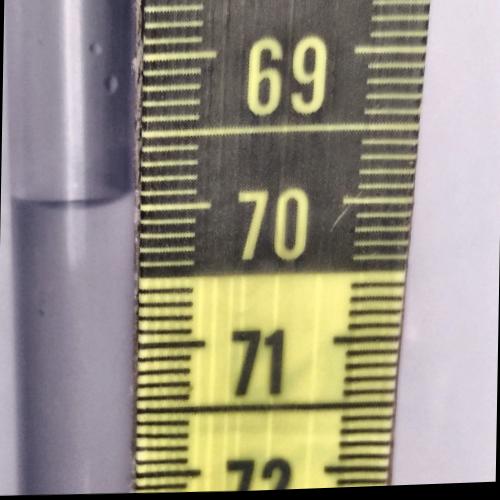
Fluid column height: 69.9 cm